Question: I have to represent two classes, based of an UML diagram. I'll just upload the diagram here:

As a specification, it is required that the program will create a Sale with three SaleItem objects. My issue is understanding how would one do so, inside a class with no parameters? I have attempted in doing so below:
'''
#include <iostream>
using namespace std;
class SaleItem{
public:
int code = 0;
double price;
SaleItem();
SaleItem(double p){
code++;
price = p;
}
};
class Sale:SaleItem{
public:
Sale(){
SaleItem o1 = SaleItem(12.5);
SaleItem o2 = SaleItem(12.5);
SaleItem o3 = SaleItem(12.5);
}
};
int main()
{
Sale one;
return 0;
}
'''
There has to be a better way of doing this, since I can't even access the created objects and use them. I could also be misunderstanding the UML diagram, but unfortunately it doesn't provide any other details.
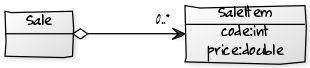
Answer: The white parallelogram at the end of the relation on the UML diagram means aggregation. That essentially means that the items are members of the sale. In other words, the sale class is not supposed to be empty.
The items cannot be direct members though since the upper limit is unspecified. I recommend storing the items in a 'std::vector' member.